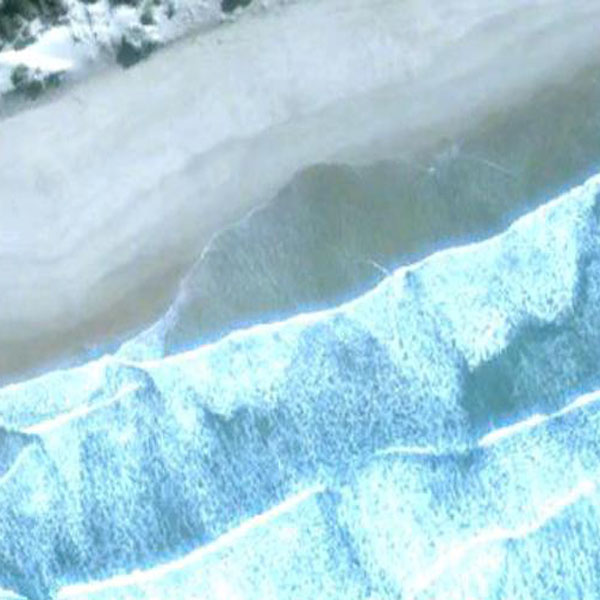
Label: Beach